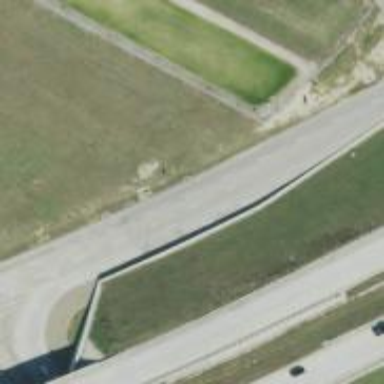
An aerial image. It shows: Tertiary road with frontage road along it.